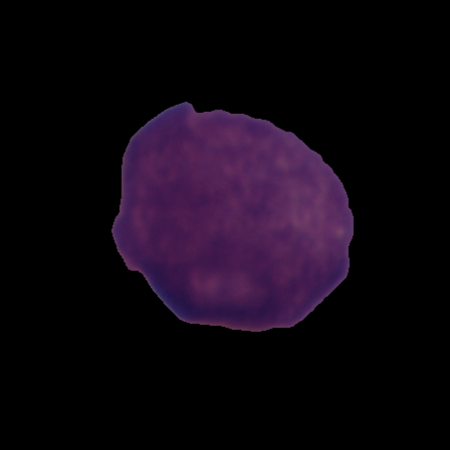
Label: cancer